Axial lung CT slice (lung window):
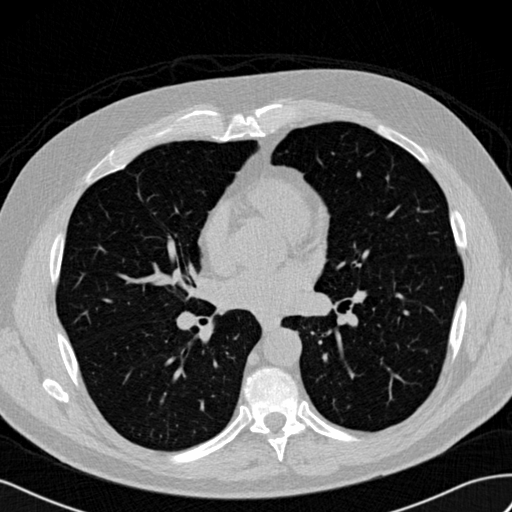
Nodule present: no